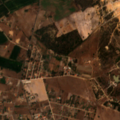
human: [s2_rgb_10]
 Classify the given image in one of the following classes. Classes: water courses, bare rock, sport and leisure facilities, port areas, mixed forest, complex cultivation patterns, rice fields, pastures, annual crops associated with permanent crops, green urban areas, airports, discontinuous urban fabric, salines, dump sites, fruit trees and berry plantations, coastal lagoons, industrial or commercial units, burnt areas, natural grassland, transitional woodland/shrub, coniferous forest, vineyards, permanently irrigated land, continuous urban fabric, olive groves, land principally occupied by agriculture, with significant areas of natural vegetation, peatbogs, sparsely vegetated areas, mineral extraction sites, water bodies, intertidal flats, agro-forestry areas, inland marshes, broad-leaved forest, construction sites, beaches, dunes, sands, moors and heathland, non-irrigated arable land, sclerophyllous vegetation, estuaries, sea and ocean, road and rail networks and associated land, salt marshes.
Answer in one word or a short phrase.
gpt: complex cultivation patterns, moors and heathland, transitional woodland/shrub